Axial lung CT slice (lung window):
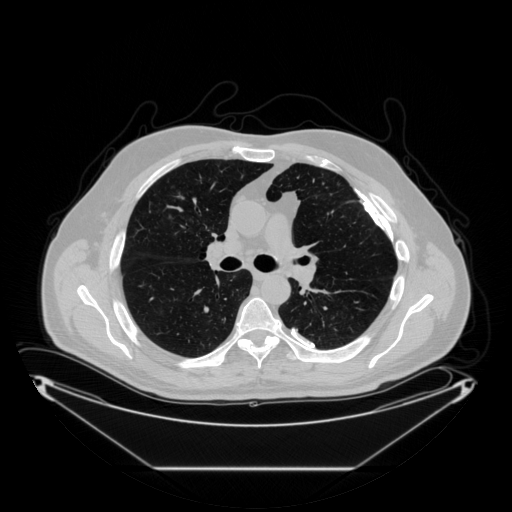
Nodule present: no